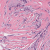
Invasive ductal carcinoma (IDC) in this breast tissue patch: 1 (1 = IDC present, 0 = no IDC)